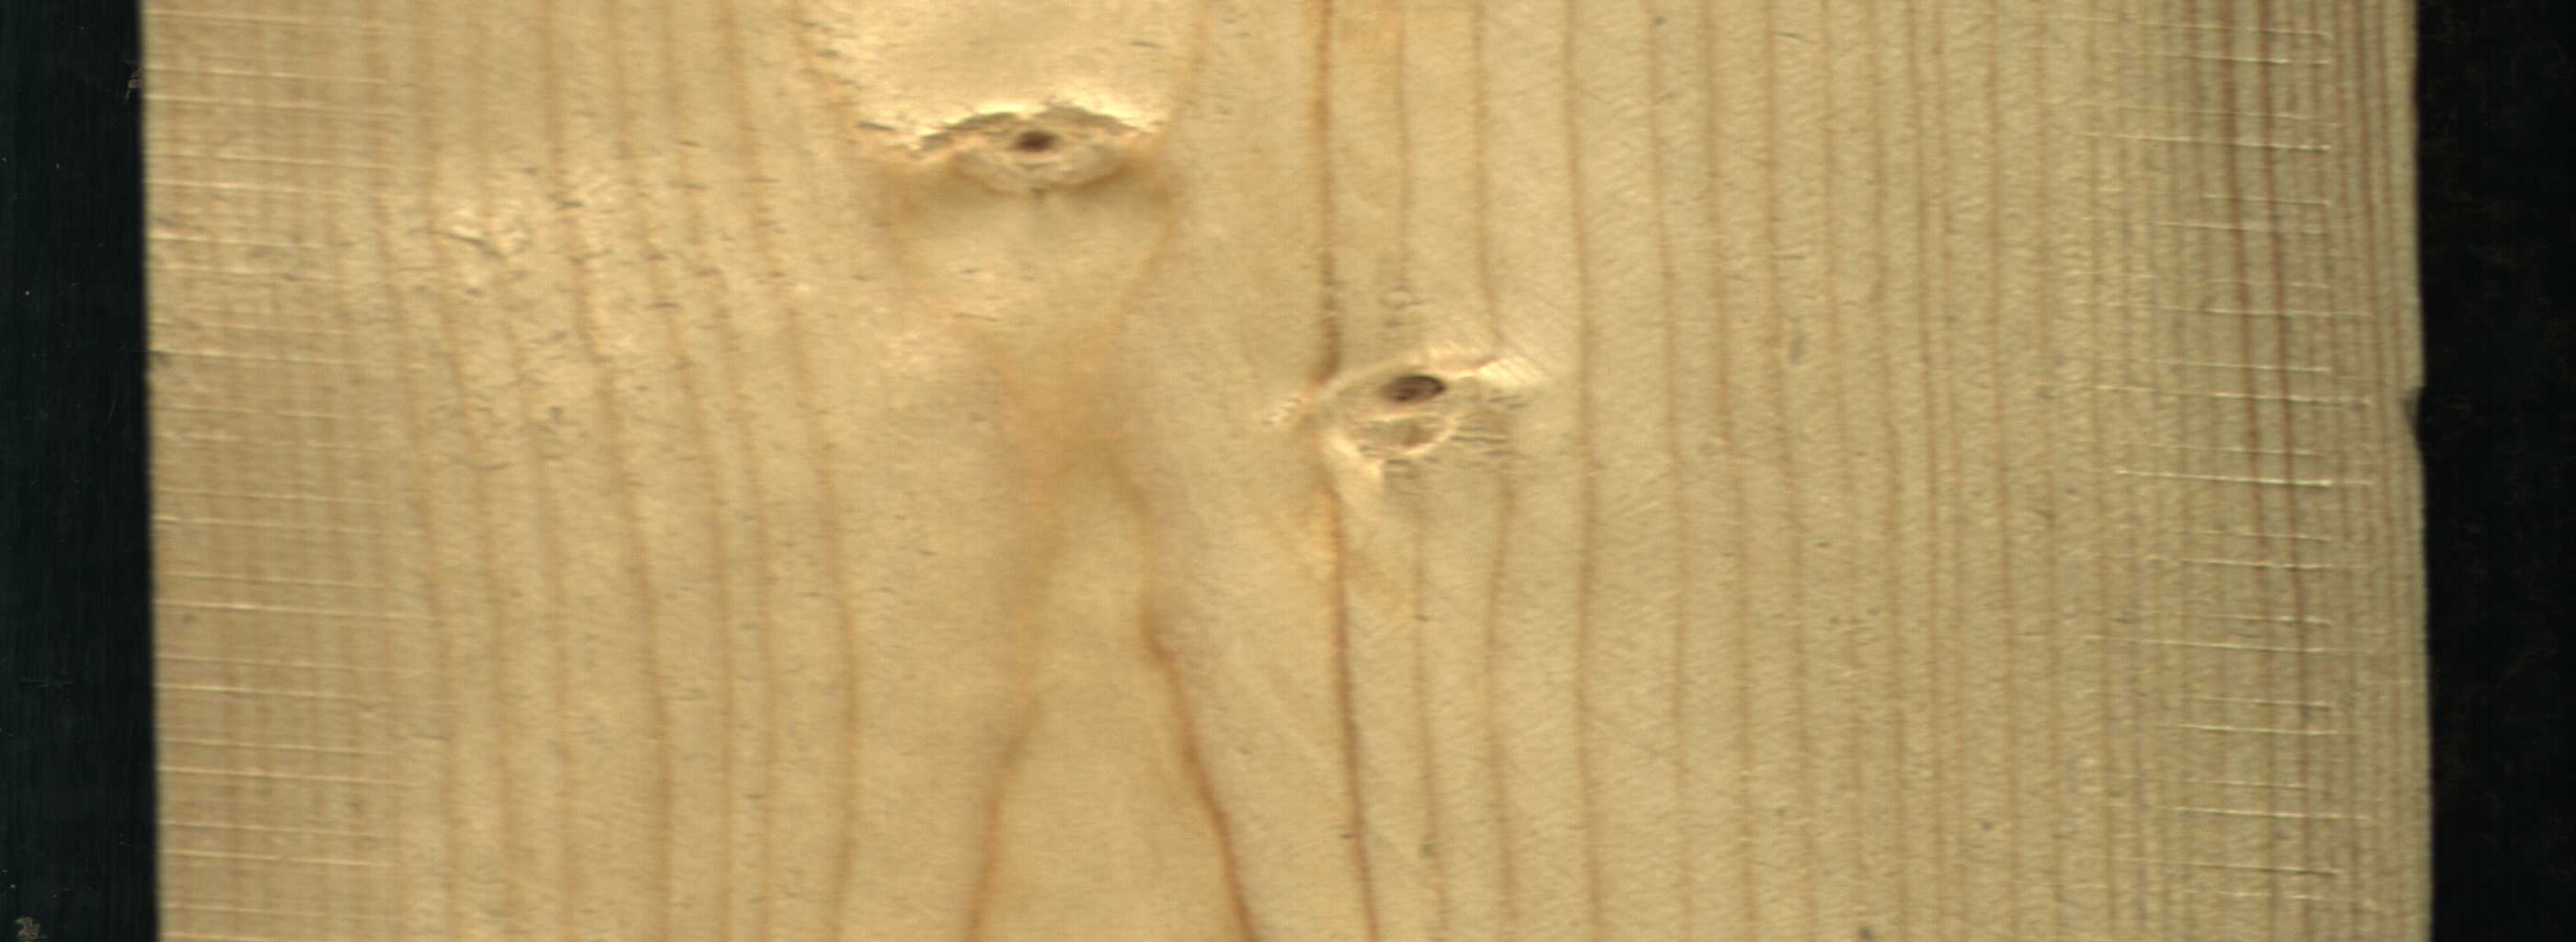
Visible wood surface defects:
Live_Knot
Live_Knot